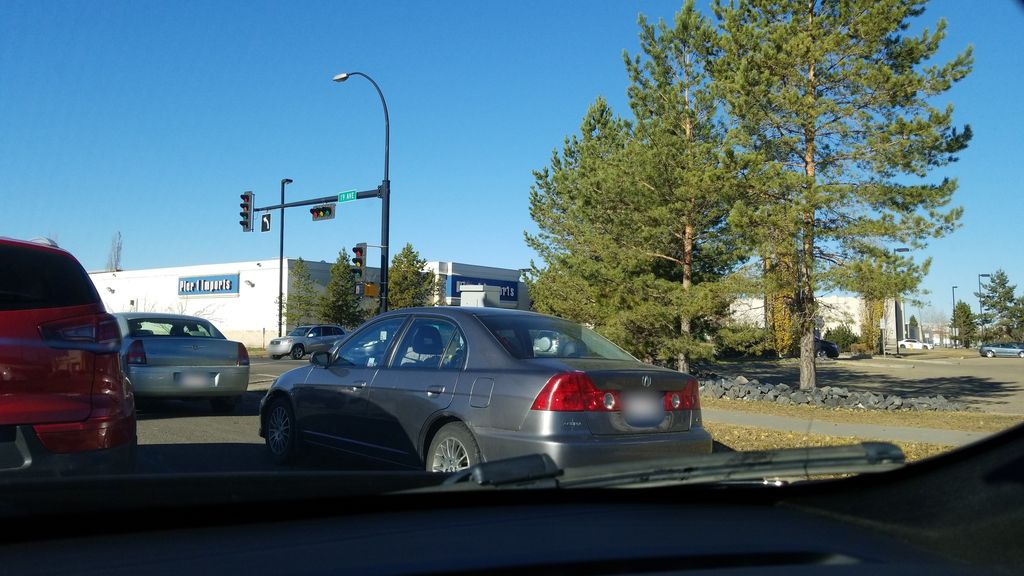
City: edmonton